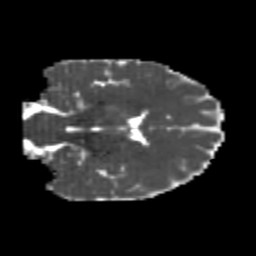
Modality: MD
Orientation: coronal
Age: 20
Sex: female
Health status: healthy
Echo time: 0.074 s